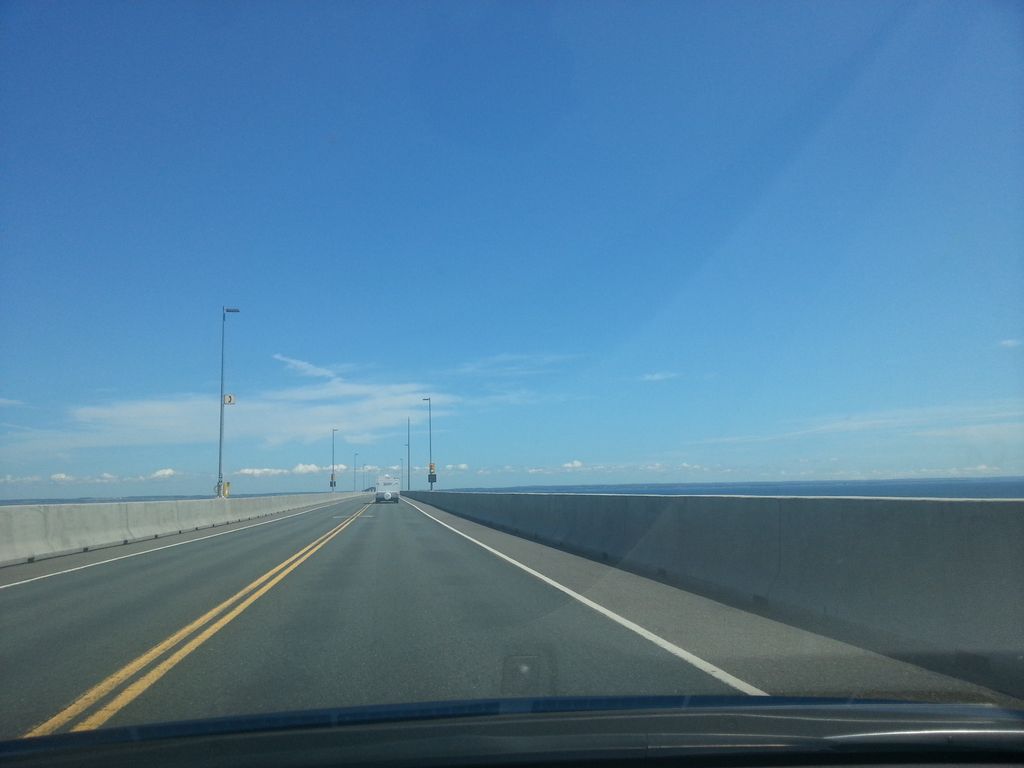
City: charlottetown